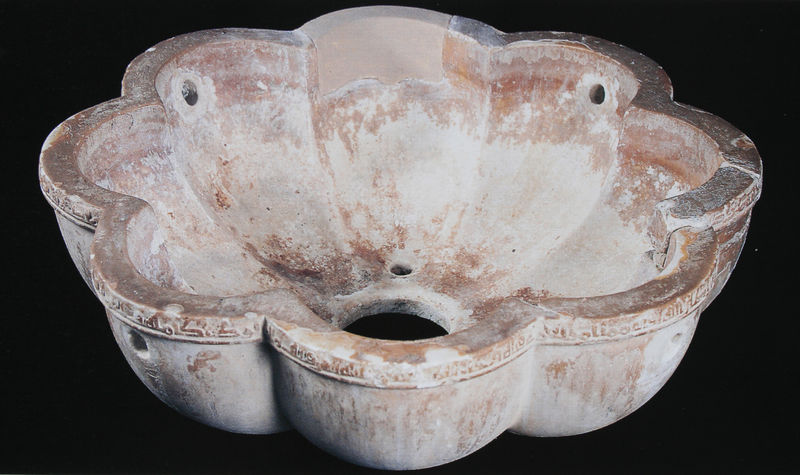
Titel: Wasserbecken
Standort: Granada
Institution: Museo Arqueológico y Etnológico
Schlagwörter: schatten, wasser, weiß, ocker, blume, braun, grau, licht, marmor, schwarz, blüte, rot, beige, muster, alt, architektur, band, schale, schüssel, stein, kirche, brunnen, bassin, keramik, ton, relief, schrift, rand, bordüre, dekor, verzierung, plastik, foto, fotografie, photographie, bögen, gefäß, symmetrisch, becken, loch, löcher, altar, photo, fragment, fries, geometrisch, arabisch, farbfoto, rosette, trog, muschel, wasserbecken, glasur, behälter, kerben, ägyptisch, öffnungen, steinmetzarbeit, halbkreise, taufbecken, schriftband, behältnis, abfluss, marmot, steinbrunnen, relikt, ausguß, muschelform, muschelförmig, ergänzung, tragbar, taufstein, 8-teilig, blütenform, hölung, hohlung, steinemtz